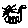
Label: cat